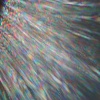
Label: sunburn